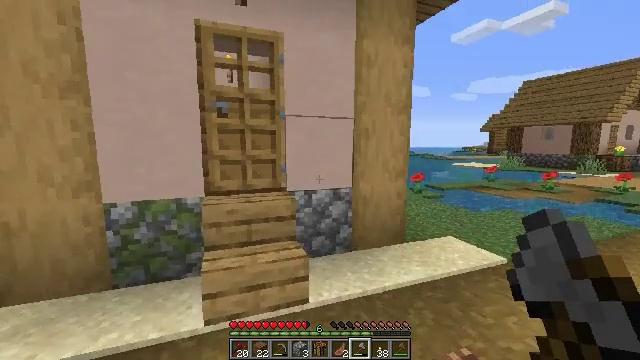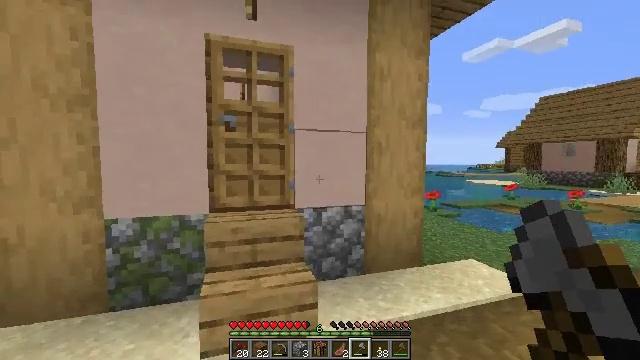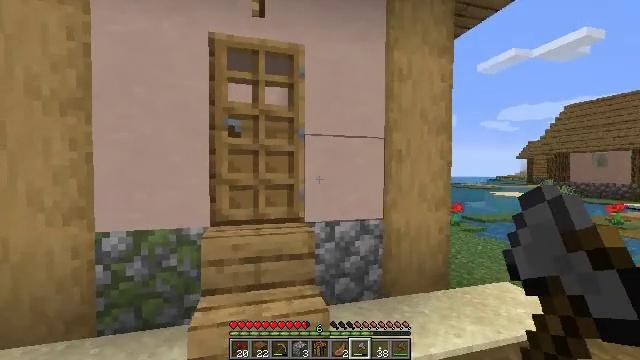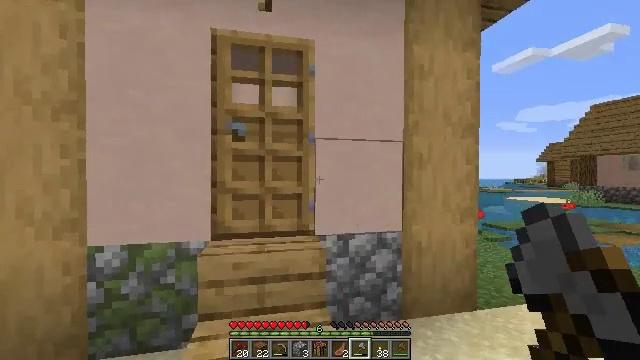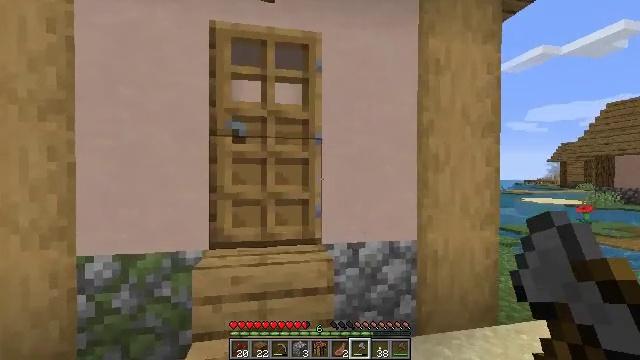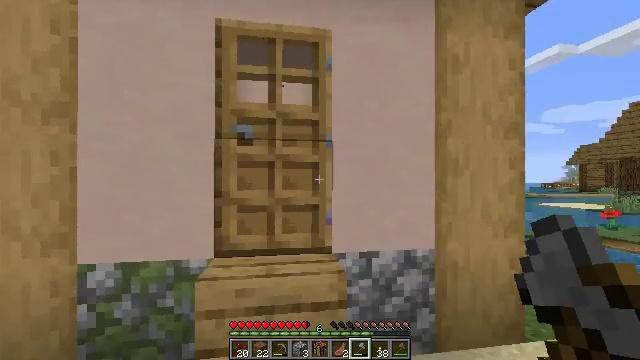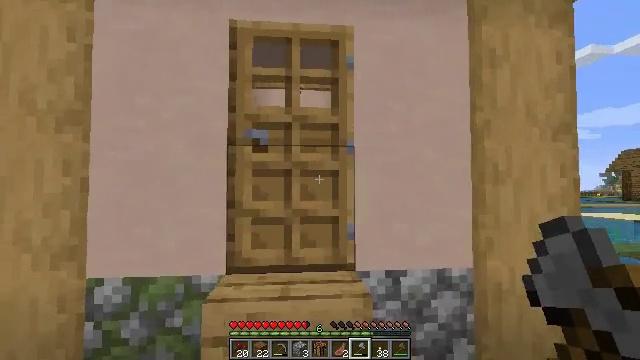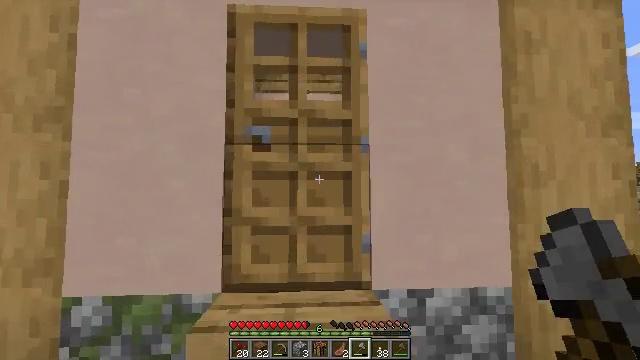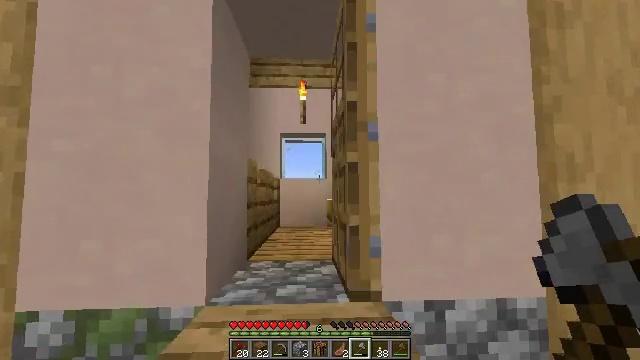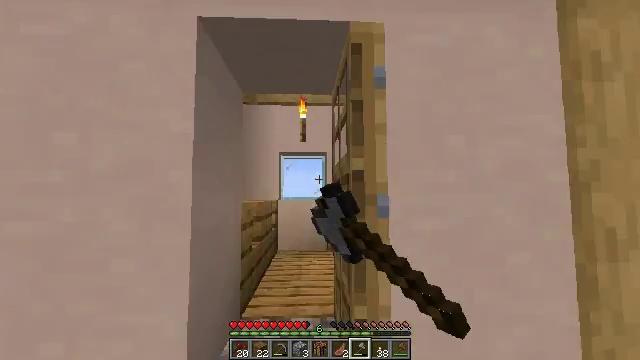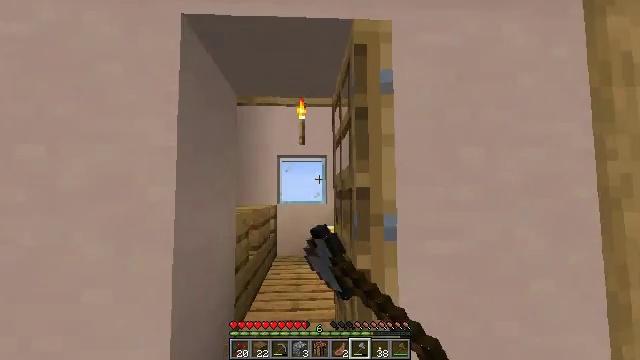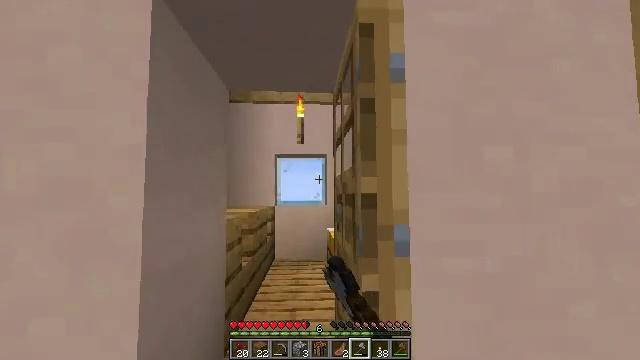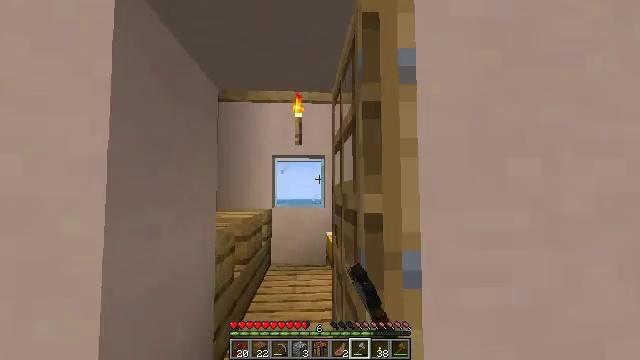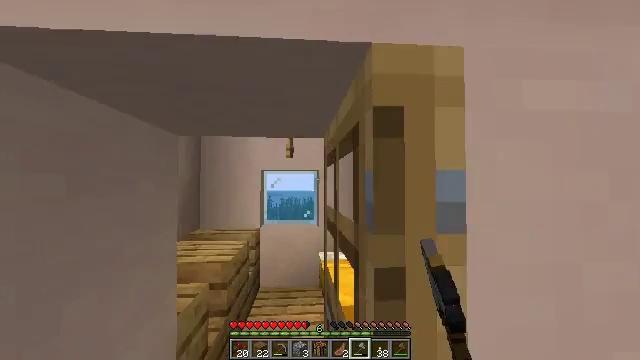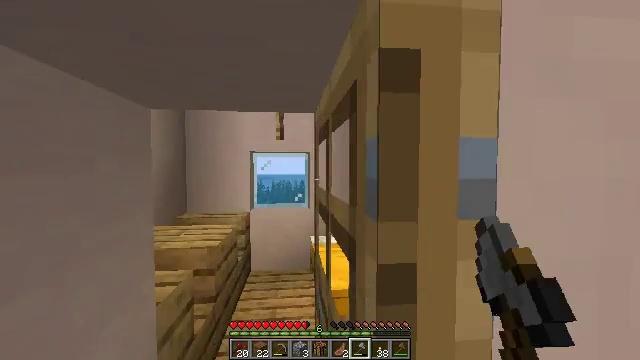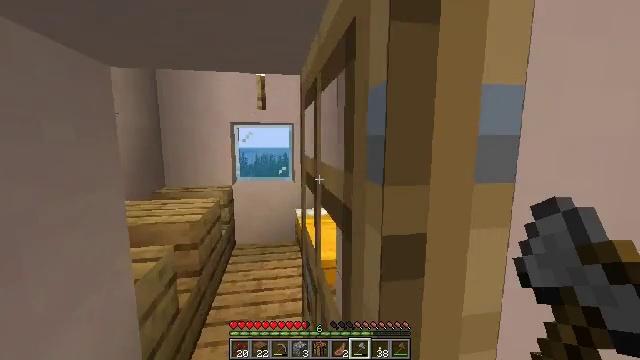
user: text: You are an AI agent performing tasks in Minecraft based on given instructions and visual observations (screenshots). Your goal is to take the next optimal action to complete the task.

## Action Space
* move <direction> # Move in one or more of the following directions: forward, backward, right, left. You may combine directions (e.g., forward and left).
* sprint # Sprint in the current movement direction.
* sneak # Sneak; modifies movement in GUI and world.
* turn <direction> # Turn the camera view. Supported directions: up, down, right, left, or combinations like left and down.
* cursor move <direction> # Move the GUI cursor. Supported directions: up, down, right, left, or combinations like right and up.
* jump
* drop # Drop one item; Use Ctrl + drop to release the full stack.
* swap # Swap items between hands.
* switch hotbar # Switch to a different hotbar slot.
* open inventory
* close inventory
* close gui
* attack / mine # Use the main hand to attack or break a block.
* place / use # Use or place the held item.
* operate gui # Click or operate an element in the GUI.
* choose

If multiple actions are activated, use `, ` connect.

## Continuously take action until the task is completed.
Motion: motion action
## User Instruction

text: Remove the grass path from the ground.
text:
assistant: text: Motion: move forward, turn left and up
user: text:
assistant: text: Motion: move forward, turn left and up
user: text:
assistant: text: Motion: move forward, turn left
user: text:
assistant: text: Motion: move forward, turn left
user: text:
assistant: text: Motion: move forward, turn left
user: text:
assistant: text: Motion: move forward, turn left and up
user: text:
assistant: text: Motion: move forward, turn left and up
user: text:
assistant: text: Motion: move forward, use / place
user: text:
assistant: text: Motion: move forward, use / place
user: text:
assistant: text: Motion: move forward, use / place
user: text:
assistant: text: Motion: move forward
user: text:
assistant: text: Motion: move forward
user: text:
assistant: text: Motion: move forward, turn right and down
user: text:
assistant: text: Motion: move forward, turn right and down
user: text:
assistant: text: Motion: move forward and move left, turn right and down
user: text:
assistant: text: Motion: move forward and move left, turn right and down
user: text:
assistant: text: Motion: move forward and move left, turn right and down
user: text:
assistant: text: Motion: move forward and move left, turn right and down
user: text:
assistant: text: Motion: move forward and move left, turn right and down
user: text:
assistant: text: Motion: move forward, turn right and down
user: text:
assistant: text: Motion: move forward, turn right
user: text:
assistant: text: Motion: move forward and move left, turn right
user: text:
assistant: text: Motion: move forward and move left, turn right
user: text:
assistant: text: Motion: move left, turn right
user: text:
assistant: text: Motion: move left, turn right
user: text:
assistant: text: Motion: turn right and down
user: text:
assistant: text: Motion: move right, turn right
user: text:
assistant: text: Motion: move right
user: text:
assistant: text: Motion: move right
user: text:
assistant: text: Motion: move back and move right